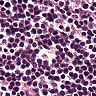
Metastatic tissue present: no